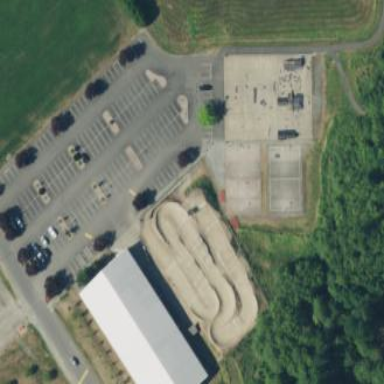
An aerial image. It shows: BMX track located on leisure land.